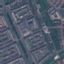
Land use / land cover class: Residential